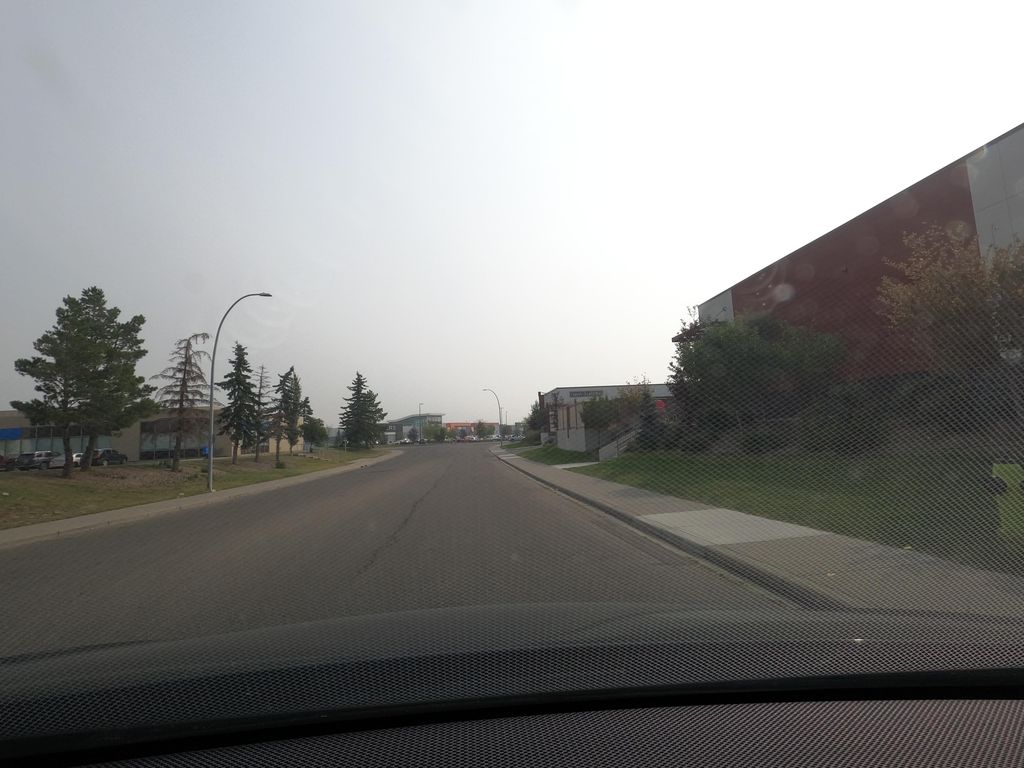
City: calgary